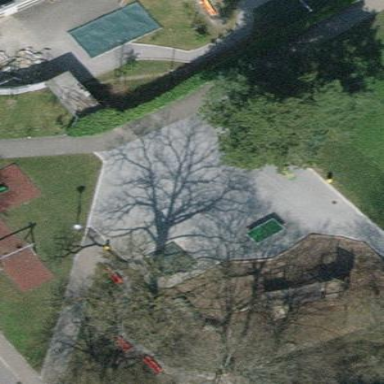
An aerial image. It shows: Playground area for leisure activities on the land.